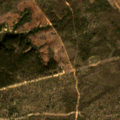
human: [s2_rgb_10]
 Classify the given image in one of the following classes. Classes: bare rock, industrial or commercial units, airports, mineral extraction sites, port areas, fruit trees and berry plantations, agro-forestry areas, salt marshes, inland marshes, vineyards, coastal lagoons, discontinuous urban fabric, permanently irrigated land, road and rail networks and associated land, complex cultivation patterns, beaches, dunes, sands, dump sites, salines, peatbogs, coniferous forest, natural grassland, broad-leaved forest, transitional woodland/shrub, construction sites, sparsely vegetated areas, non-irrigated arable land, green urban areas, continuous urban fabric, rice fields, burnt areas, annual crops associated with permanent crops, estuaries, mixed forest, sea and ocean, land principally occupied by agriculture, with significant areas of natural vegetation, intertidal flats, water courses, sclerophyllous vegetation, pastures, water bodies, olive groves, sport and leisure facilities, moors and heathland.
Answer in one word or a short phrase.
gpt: broad-leaved forest, transitional woodland/shrub